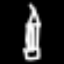
Label: pencil